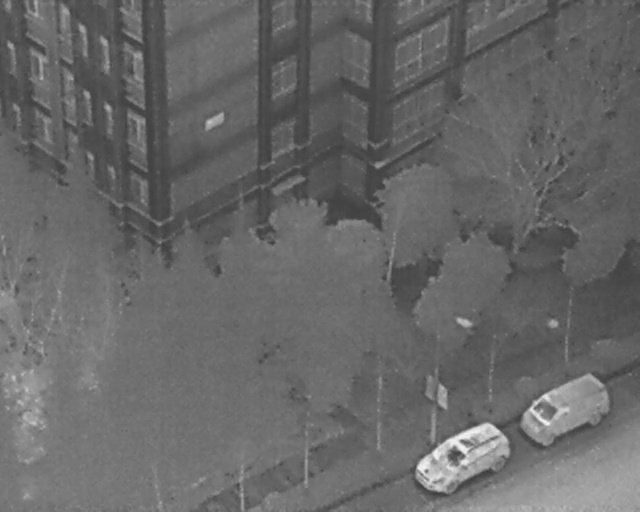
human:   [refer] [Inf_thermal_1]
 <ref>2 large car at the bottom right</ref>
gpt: <box>[[68, 80, 76, 99, 151], [84, 71, 92, 89, 151]]</box>